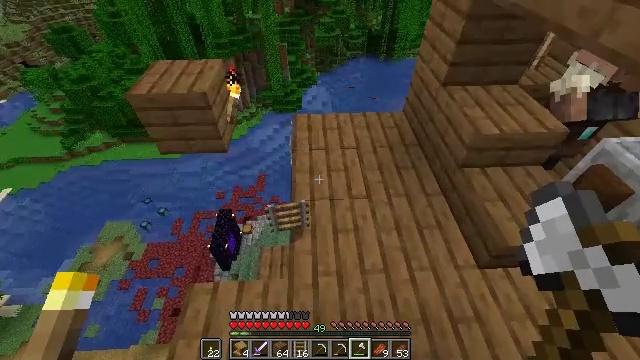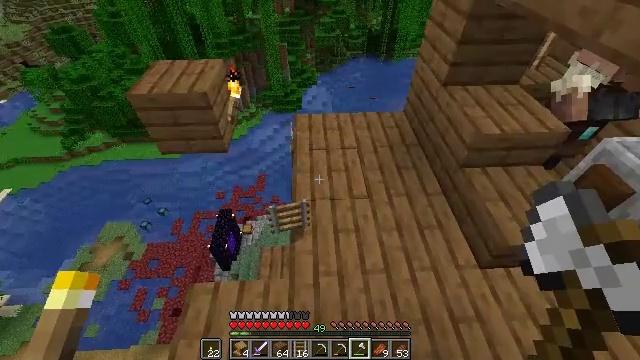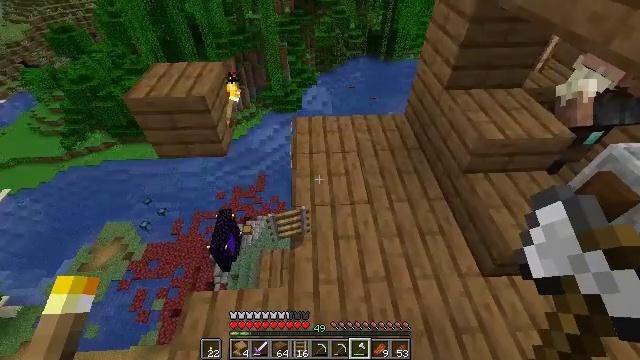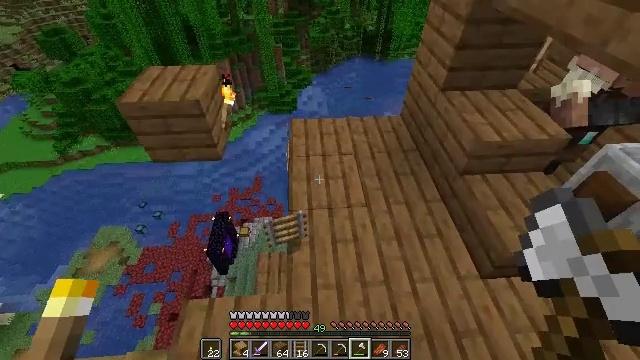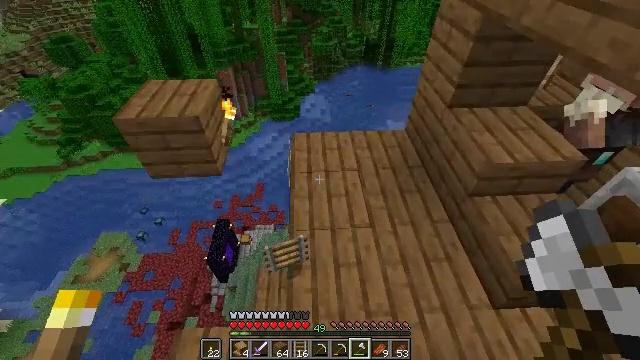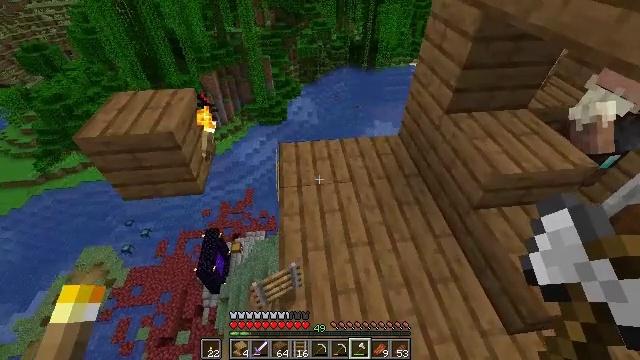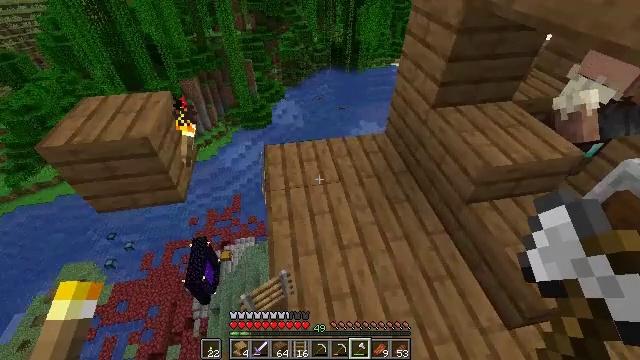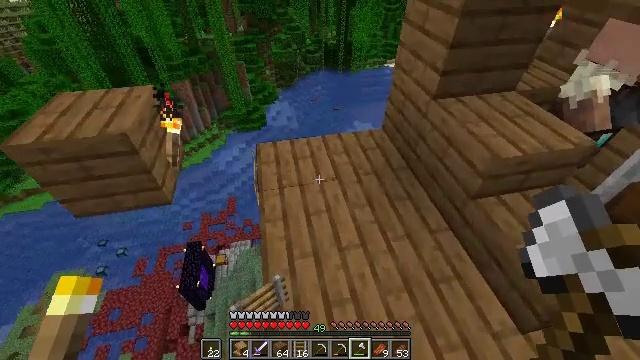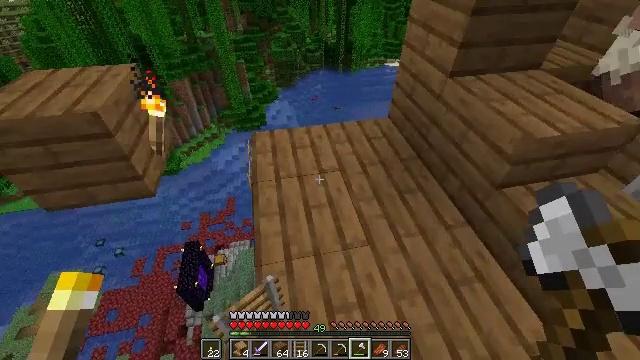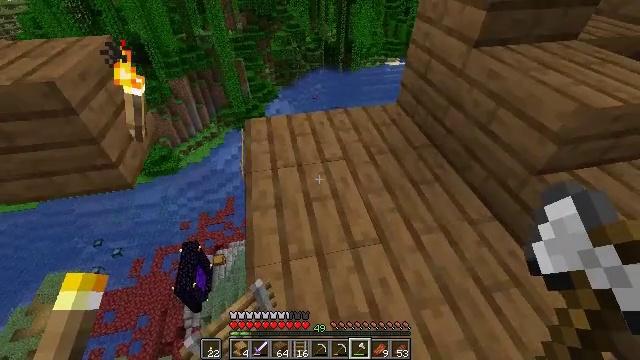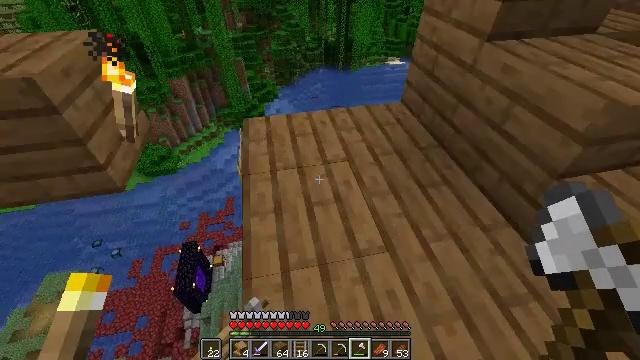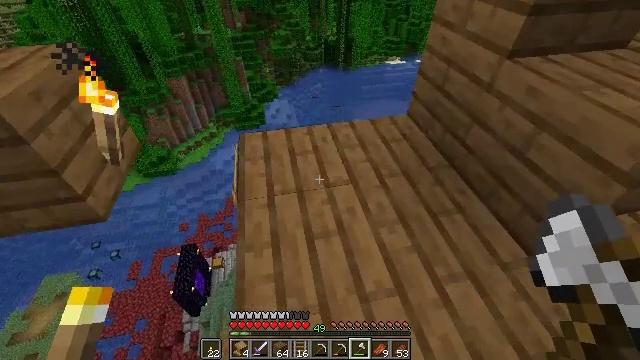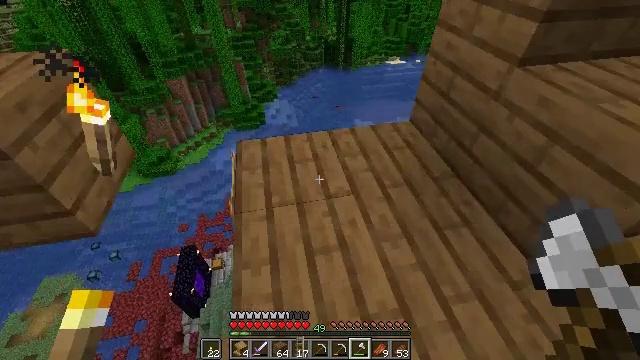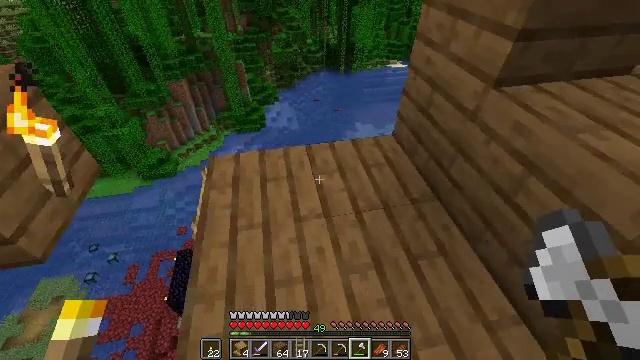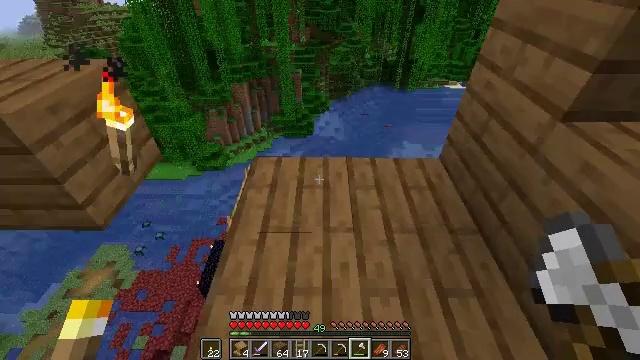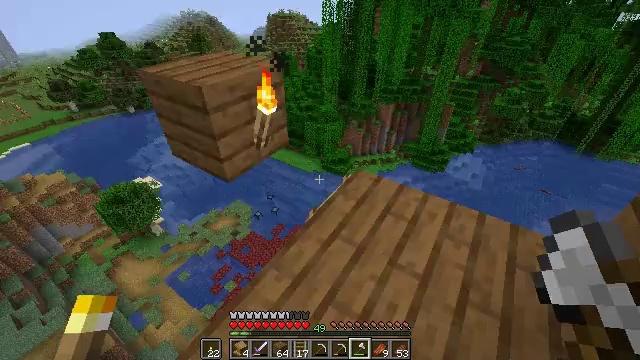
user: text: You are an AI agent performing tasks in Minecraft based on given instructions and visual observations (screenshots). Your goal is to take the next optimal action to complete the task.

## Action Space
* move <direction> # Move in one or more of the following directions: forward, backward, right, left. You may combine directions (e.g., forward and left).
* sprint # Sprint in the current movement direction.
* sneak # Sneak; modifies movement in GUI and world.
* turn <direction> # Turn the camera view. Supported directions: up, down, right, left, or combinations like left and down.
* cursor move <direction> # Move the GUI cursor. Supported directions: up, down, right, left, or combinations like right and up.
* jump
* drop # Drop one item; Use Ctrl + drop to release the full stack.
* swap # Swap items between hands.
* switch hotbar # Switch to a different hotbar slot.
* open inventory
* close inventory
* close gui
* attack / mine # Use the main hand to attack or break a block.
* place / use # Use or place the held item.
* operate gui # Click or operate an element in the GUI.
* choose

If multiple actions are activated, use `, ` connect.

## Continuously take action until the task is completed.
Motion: motion action
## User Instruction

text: Get spruce planks back into your inventory.
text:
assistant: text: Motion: no_op
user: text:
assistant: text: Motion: move forward
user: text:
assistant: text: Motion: move forward, turn right
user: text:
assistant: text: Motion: move forward, turn up
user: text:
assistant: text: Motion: move forward, turn right
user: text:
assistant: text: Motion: move forward, turn right
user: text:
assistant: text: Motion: move forward, turn right
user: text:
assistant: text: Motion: move forward
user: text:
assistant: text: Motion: move forward
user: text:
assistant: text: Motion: move forward
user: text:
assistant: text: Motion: move forward
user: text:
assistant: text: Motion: move right
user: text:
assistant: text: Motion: move right
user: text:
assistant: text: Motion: move right, turn left and up
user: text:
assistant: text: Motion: turn left and up
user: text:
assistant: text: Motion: turn left
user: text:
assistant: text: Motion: turn left
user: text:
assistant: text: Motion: no_op
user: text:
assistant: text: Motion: no_op
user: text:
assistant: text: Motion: no_op
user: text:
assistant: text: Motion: no_op
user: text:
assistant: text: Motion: no_op
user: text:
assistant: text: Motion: turn left and down
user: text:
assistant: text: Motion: turn left
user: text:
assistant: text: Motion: turn left
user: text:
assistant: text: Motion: turn left and up
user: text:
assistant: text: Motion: turn left
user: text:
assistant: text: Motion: no_op
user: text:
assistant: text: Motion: no_op
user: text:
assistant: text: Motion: no_op